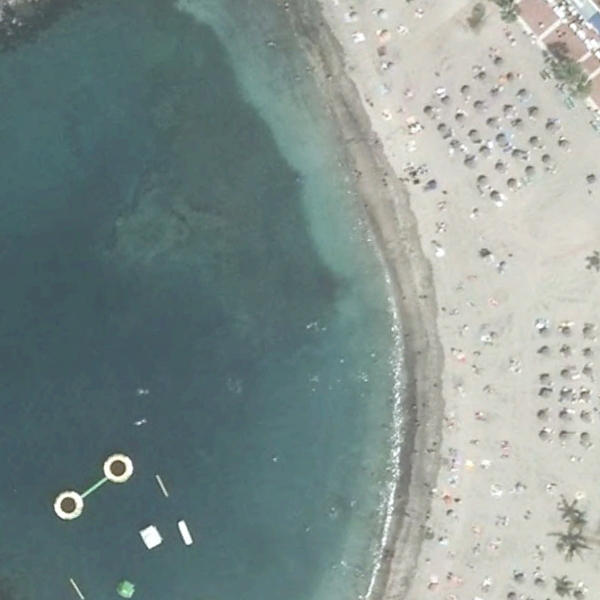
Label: Beach